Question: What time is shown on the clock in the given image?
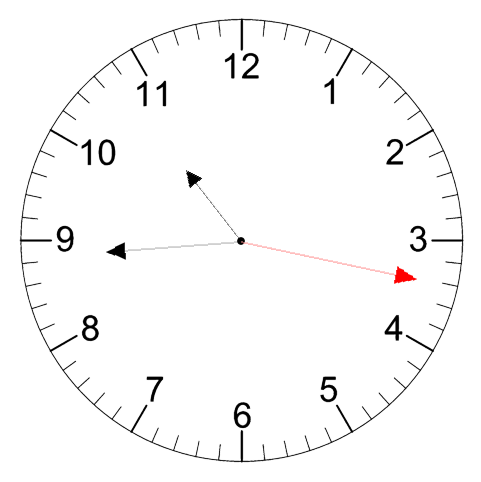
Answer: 10:44:17